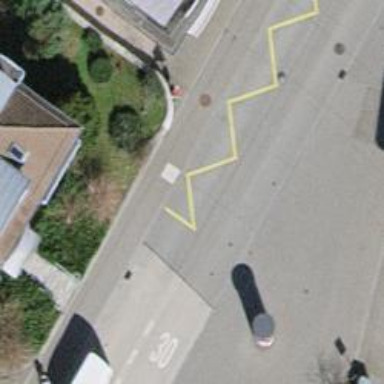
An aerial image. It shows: Bus stop with platform for public transport.